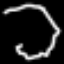
Label: octagon